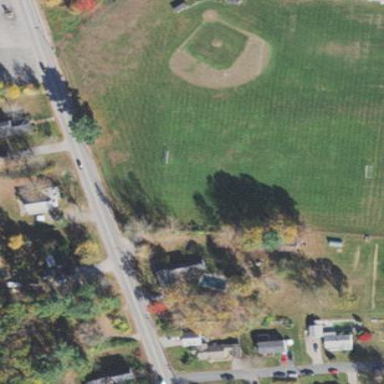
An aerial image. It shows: Baseball pitch for leisure and sports activities.